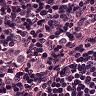
Metastatic tissue present: yes